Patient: sex F, age 65
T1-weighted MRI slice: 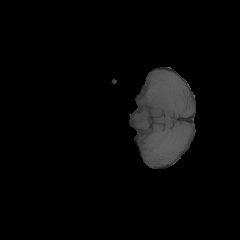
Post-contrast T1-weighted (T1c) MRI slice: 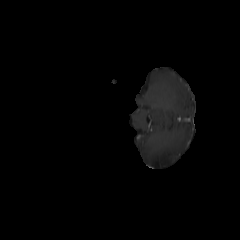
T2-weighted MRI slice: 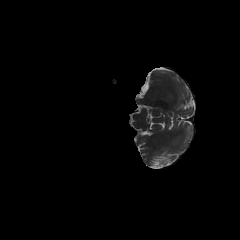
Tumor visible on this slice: no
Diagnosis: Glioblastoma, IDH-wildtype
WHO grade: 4